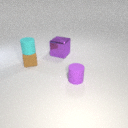
large purple metal cube to the left of small purple rubber cylinder